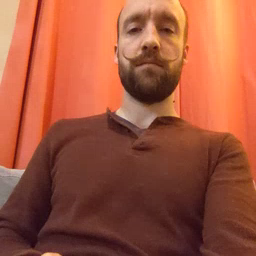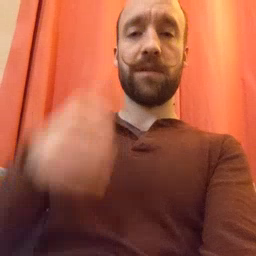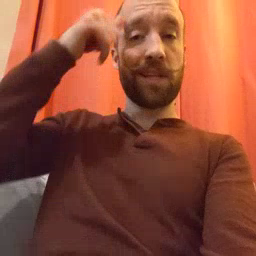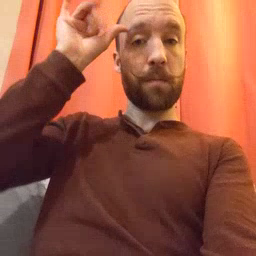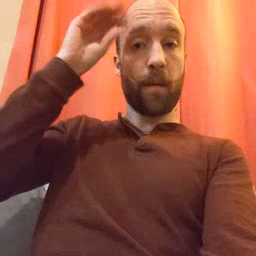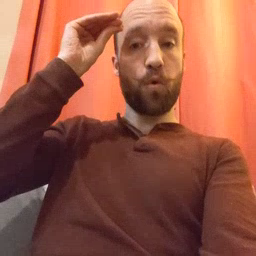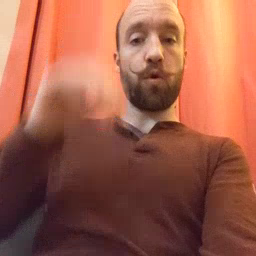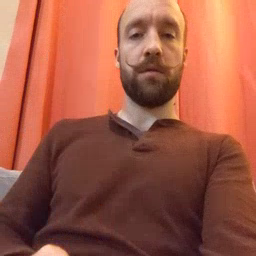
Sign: cowboy